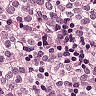
Metastatic tissue present: yes